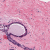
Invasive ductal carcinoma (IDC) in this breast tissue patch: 0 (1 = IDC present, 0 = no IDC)